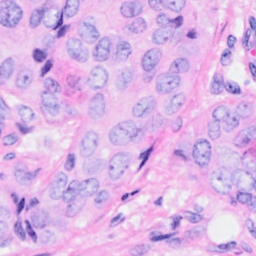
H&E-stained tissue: Breast